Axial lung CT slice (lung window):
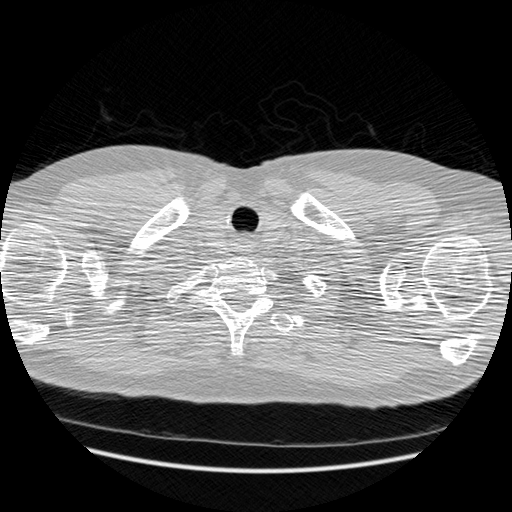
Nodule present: no